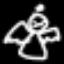
Label: angel